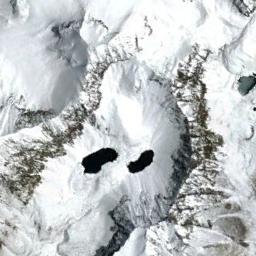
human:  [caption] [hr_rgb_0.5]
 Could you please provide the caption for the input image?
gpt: The snowberg is covered with snow and ice and two lakes are in the snowberg .

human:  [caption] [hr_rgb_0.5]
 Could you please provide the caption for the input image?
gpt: A large snow-covered mountain covered with snow, With several lakes .

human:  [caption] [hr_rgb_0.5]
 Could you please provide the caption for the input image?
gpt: The snow berg is next to the lake .

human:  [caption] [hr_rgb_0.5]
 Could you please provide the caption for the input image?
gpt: There is snow on the part of the snowberg .

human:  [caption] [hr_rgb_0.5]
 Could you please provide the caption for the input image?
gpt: There are much snow and two lakes on the snowberg .